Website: crate-barrel
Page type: customer-info-address
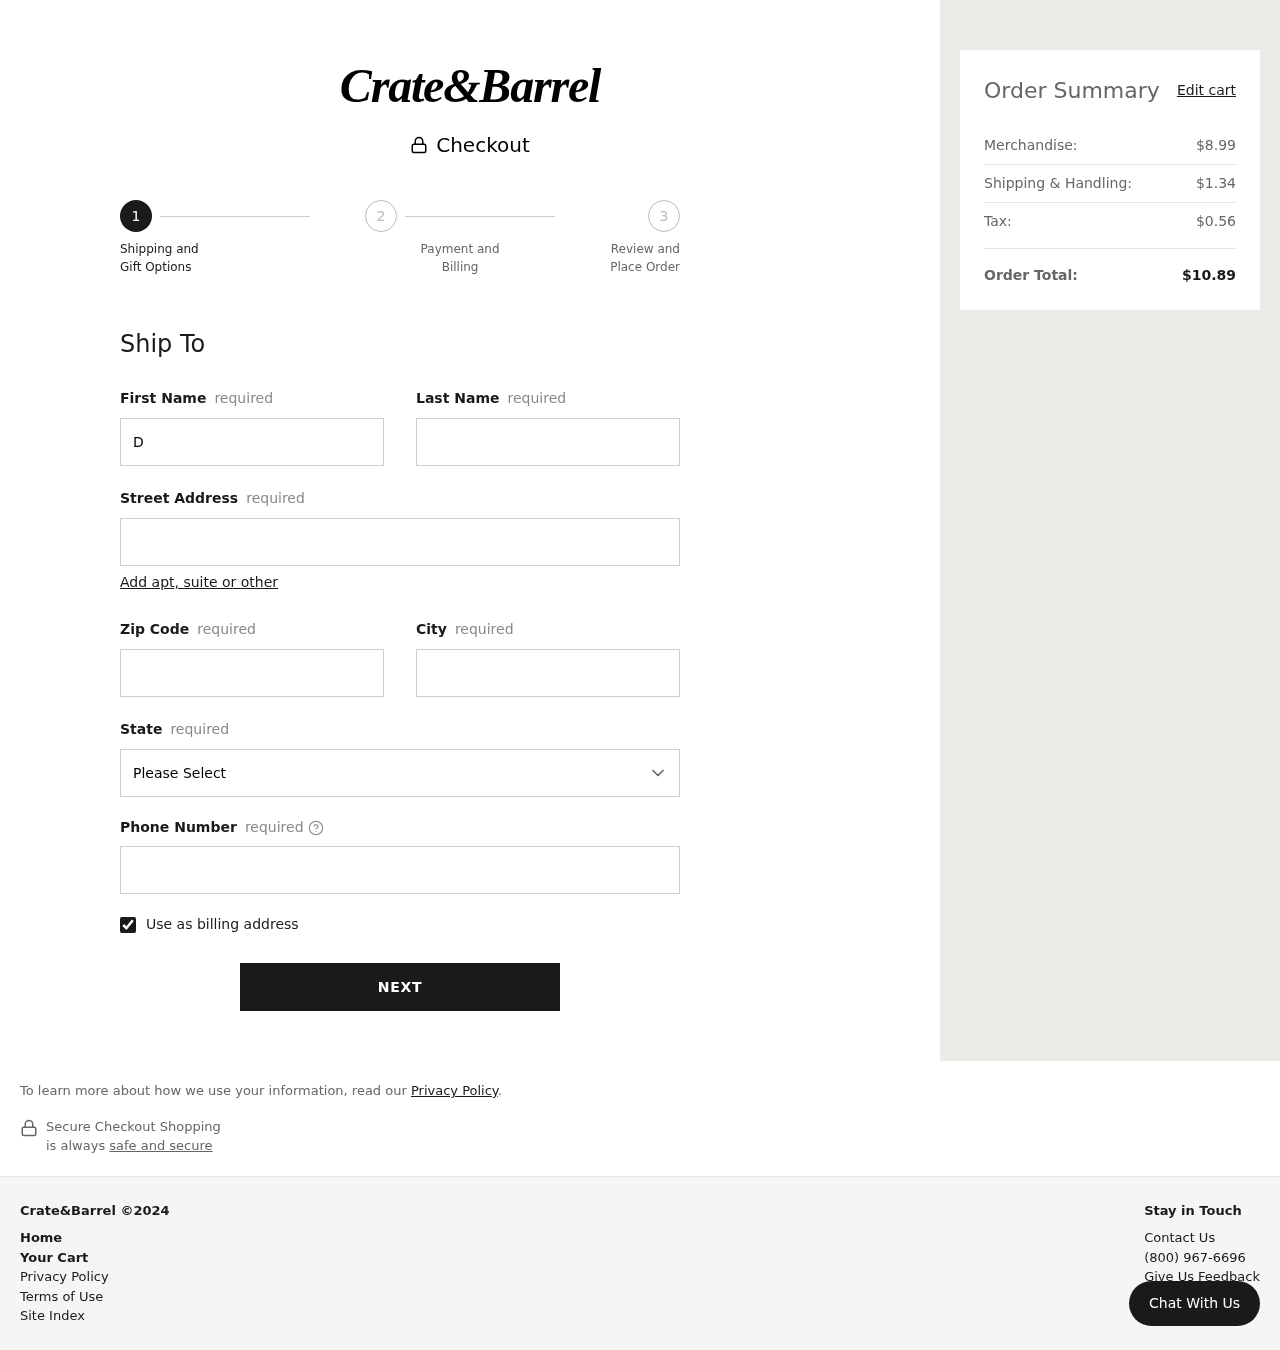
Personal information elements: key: PII_CITY
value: Dixonchester
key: PII_FIRSTNAME
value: Daniel
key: PII_LASTNAME
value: Lawson
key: PII_PHONE
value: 5947008885
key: PII_POSTCODE
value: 33611
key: PII_STATE
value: Maryland
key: PII_STREET
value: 9737 Blair River
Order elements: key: ORDER_SUBTOTAL
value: $8.99
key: ORDER_SHIPPING_COST
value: $1.34
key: ORDER_TAX
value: $0.56
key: ORDER_TOTAL
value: $10.89